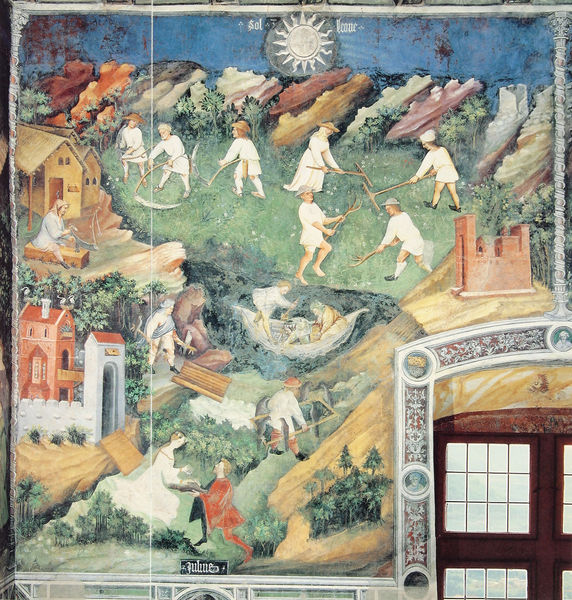
Titel: Il ciclo dei Mesi (Monatskreis)
Künstler: Meister Wenzeslaus
Standort: Trient, Torre Aquila (EU - I)
Schlagwörter: blau, felsen, himmel, mann, weiß, bäume, fluss, grün, landschaft, menschen, see, stadt, bunt, fenster, frau, kleider, licht, männer, tür, dame, haus, wiese, wand, bach, feld, häuser, brücke, sonne, paar, arbeit, bauern, boot, turm, arbeiten, ernte, dorf, türe, steg, wandmalerei, bauer, tor, burg, kloster, türme, strahlen, illustration, stadttor, mittelalter, fresko, sol, wandbild, landarbeit, monat, fresco, sense, gartenarbeit, rechen, jahreszeiten, fru, mäher, monatsbild, sende, gaart